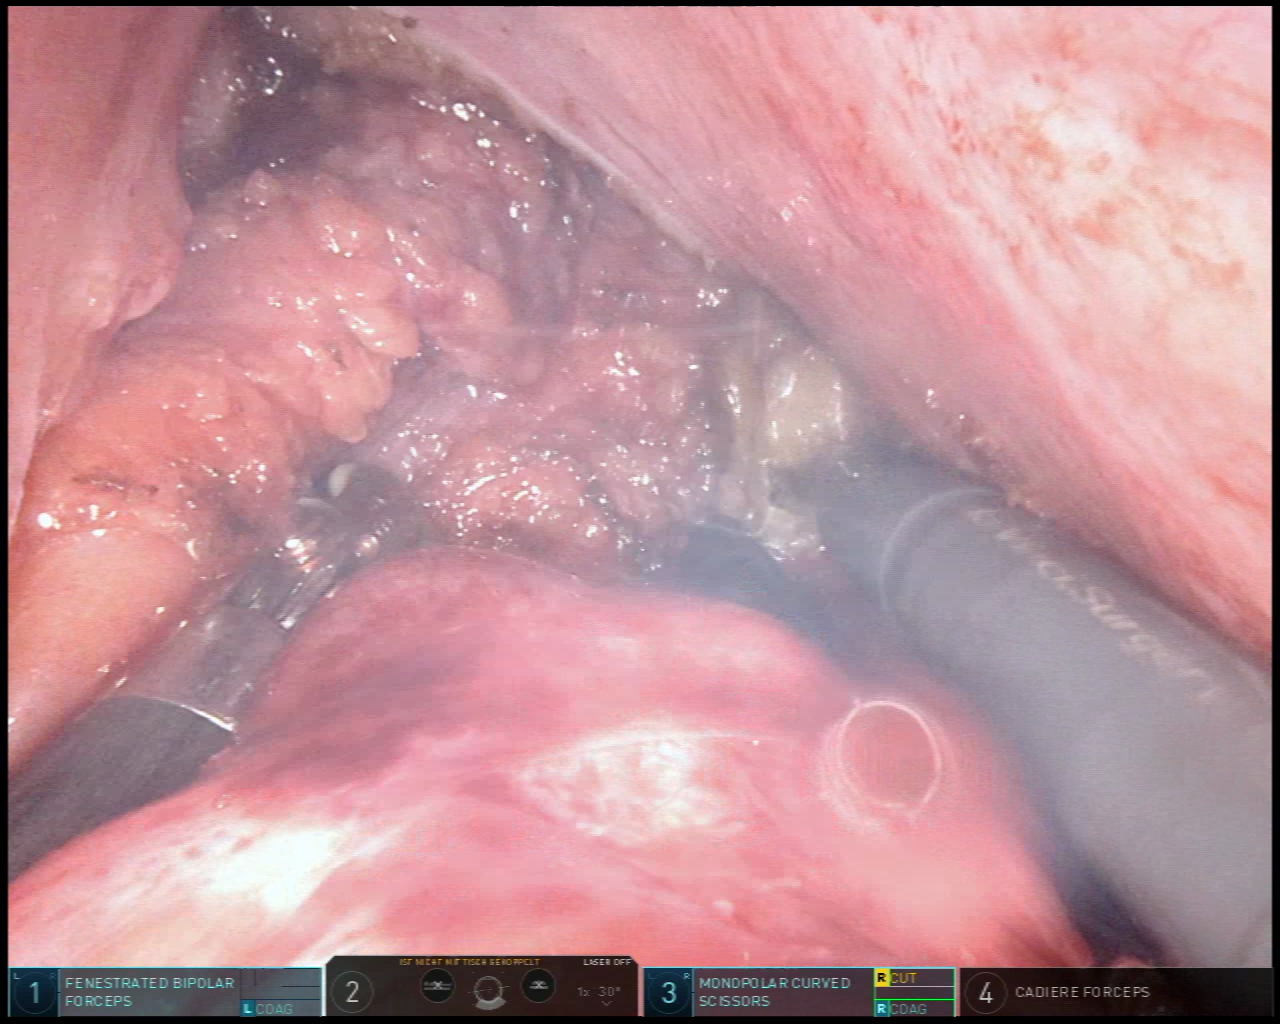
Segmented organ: vesicular_glands
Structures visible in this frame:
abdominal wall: no
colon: no
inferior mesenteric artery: no
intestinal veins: no
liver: no
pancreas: no
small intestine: no
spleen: no
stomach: no
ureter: no
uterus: no
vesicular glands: yes